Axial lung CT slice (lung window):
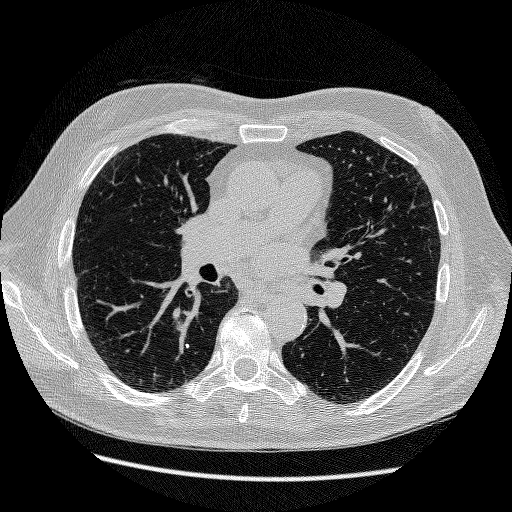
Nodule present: yes
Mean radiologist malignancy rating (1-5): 3